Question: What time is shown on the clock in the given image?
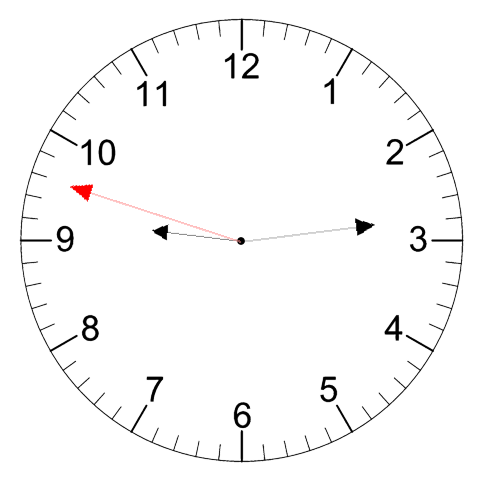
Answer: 09:13:48